【题型】证明题　【知识点】平面几何　【难度】easy
已知：如图, 在梯形 $ABCD$ 中, $AD // BC$, $AB = CD$, $BD = BC$, $\angle DBC$ 的平分线交 $AD$ 延长线于点 $E$, 交 $CD$ 于点 $F$。

(1) 证明：四边形 $BCED$ 是菱形；

(2) 连接 $AC$ 交 $BF$ 于点 $G$, 如果 $AC \perp CE$, 求证：$AB^2 = AG \cdot AC$。
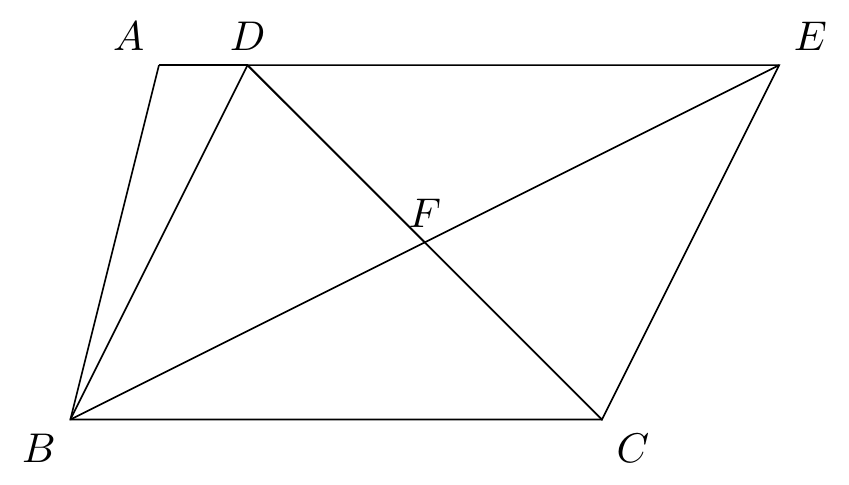
【解答】
解：(1)证明：$\because AD // BC$,

$\therefore \angle AEB = \angle CBE$,

$\because \angle DBC$ 的平分线交 $AD$ 延长线于点 $E$, 交 $CD$ 于点 $F$,

$\therefore \angle DBE = \angle CBE$,

$\therefore \angle AEB = \angle DBE$,

$\therefore DB = DE$,

$\because BD = BC$,

$\therefore DE = BC$, 而 $DE // BC$,

$\therefore$ 四边形 $DBCE$ 是平行四边形,

$\because DB = DE$,

$\therefore$ 四边形 $DBCE$ 是菱形；

(2)证明：如图, 连接 $AC$ 交 $BF$ 于点 $G$, 交 $BD$ 于 $K$,

$\because$ 在梯形 $ABCD$ 中, $AD // BC$, $AB = CD$,

$\therefore$ 梯形 $ABCD$ 是等腰梯形,

$\therefore \angle ABC = \angle DCB$, $AC = BD$,

$\because$ 菱形 $BCED$,

$\therefore BD // CE$, $BD = CE = DE$, $\angle DBC = \angle DEC$,

$\because AC = CE$, $\angle EDC = \angle ECD$,

$\because AC \perp CE$,

$\therefore \angle CAE = \angle CEA = 45^\circ$, $AC \perp BD$,

$\therefore \angle DBC = \angle DEC = \angle ACB = 45^\circ$, $\angle EDC = \angle ECD = 67.5^\circ$,

$\therefore \angle ACD = 90^\circ - 67.5^\circ = 22.5^\circ$,

$\therefore \angle ABD = \angle ABC - 45^\circ = \angle DCB - 45^\circ = 22.5^\circ$,

$\because BE$ 平分 $\angle DBC$,

$\therefore \angle DBF = \angle CBF = 22.5^\circ$,

$\therefore \angle ABG = \angle ACB = 45^\circ$,

$\because \angle BAG = \angle CAB$,

$\therefore \triangle ABG \sim \triangle ACB$,

$\therefore \frac{AB}{AC} = \frac{AG}{AB}$,

$\therefore AB^2 = AG \cdot AC$。
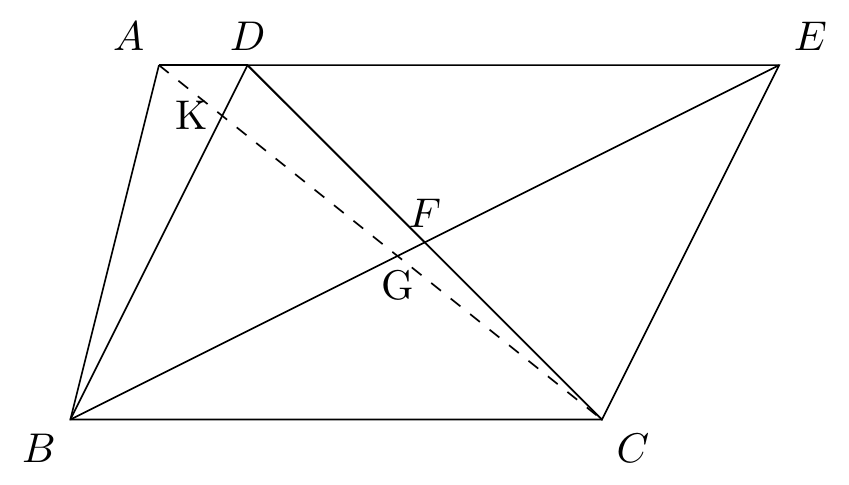